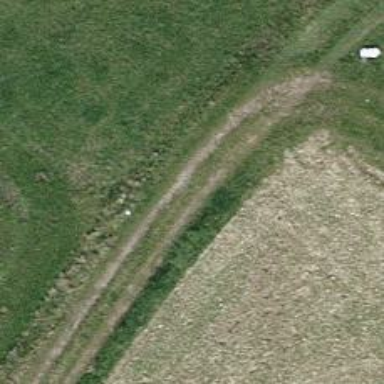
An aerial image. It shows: Track road with ground surface.